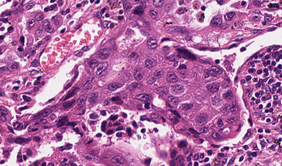
Tumor epithelial tissue: yes
Tumor-associated stroma tissue: yes
Normal tissue: no